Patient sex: M
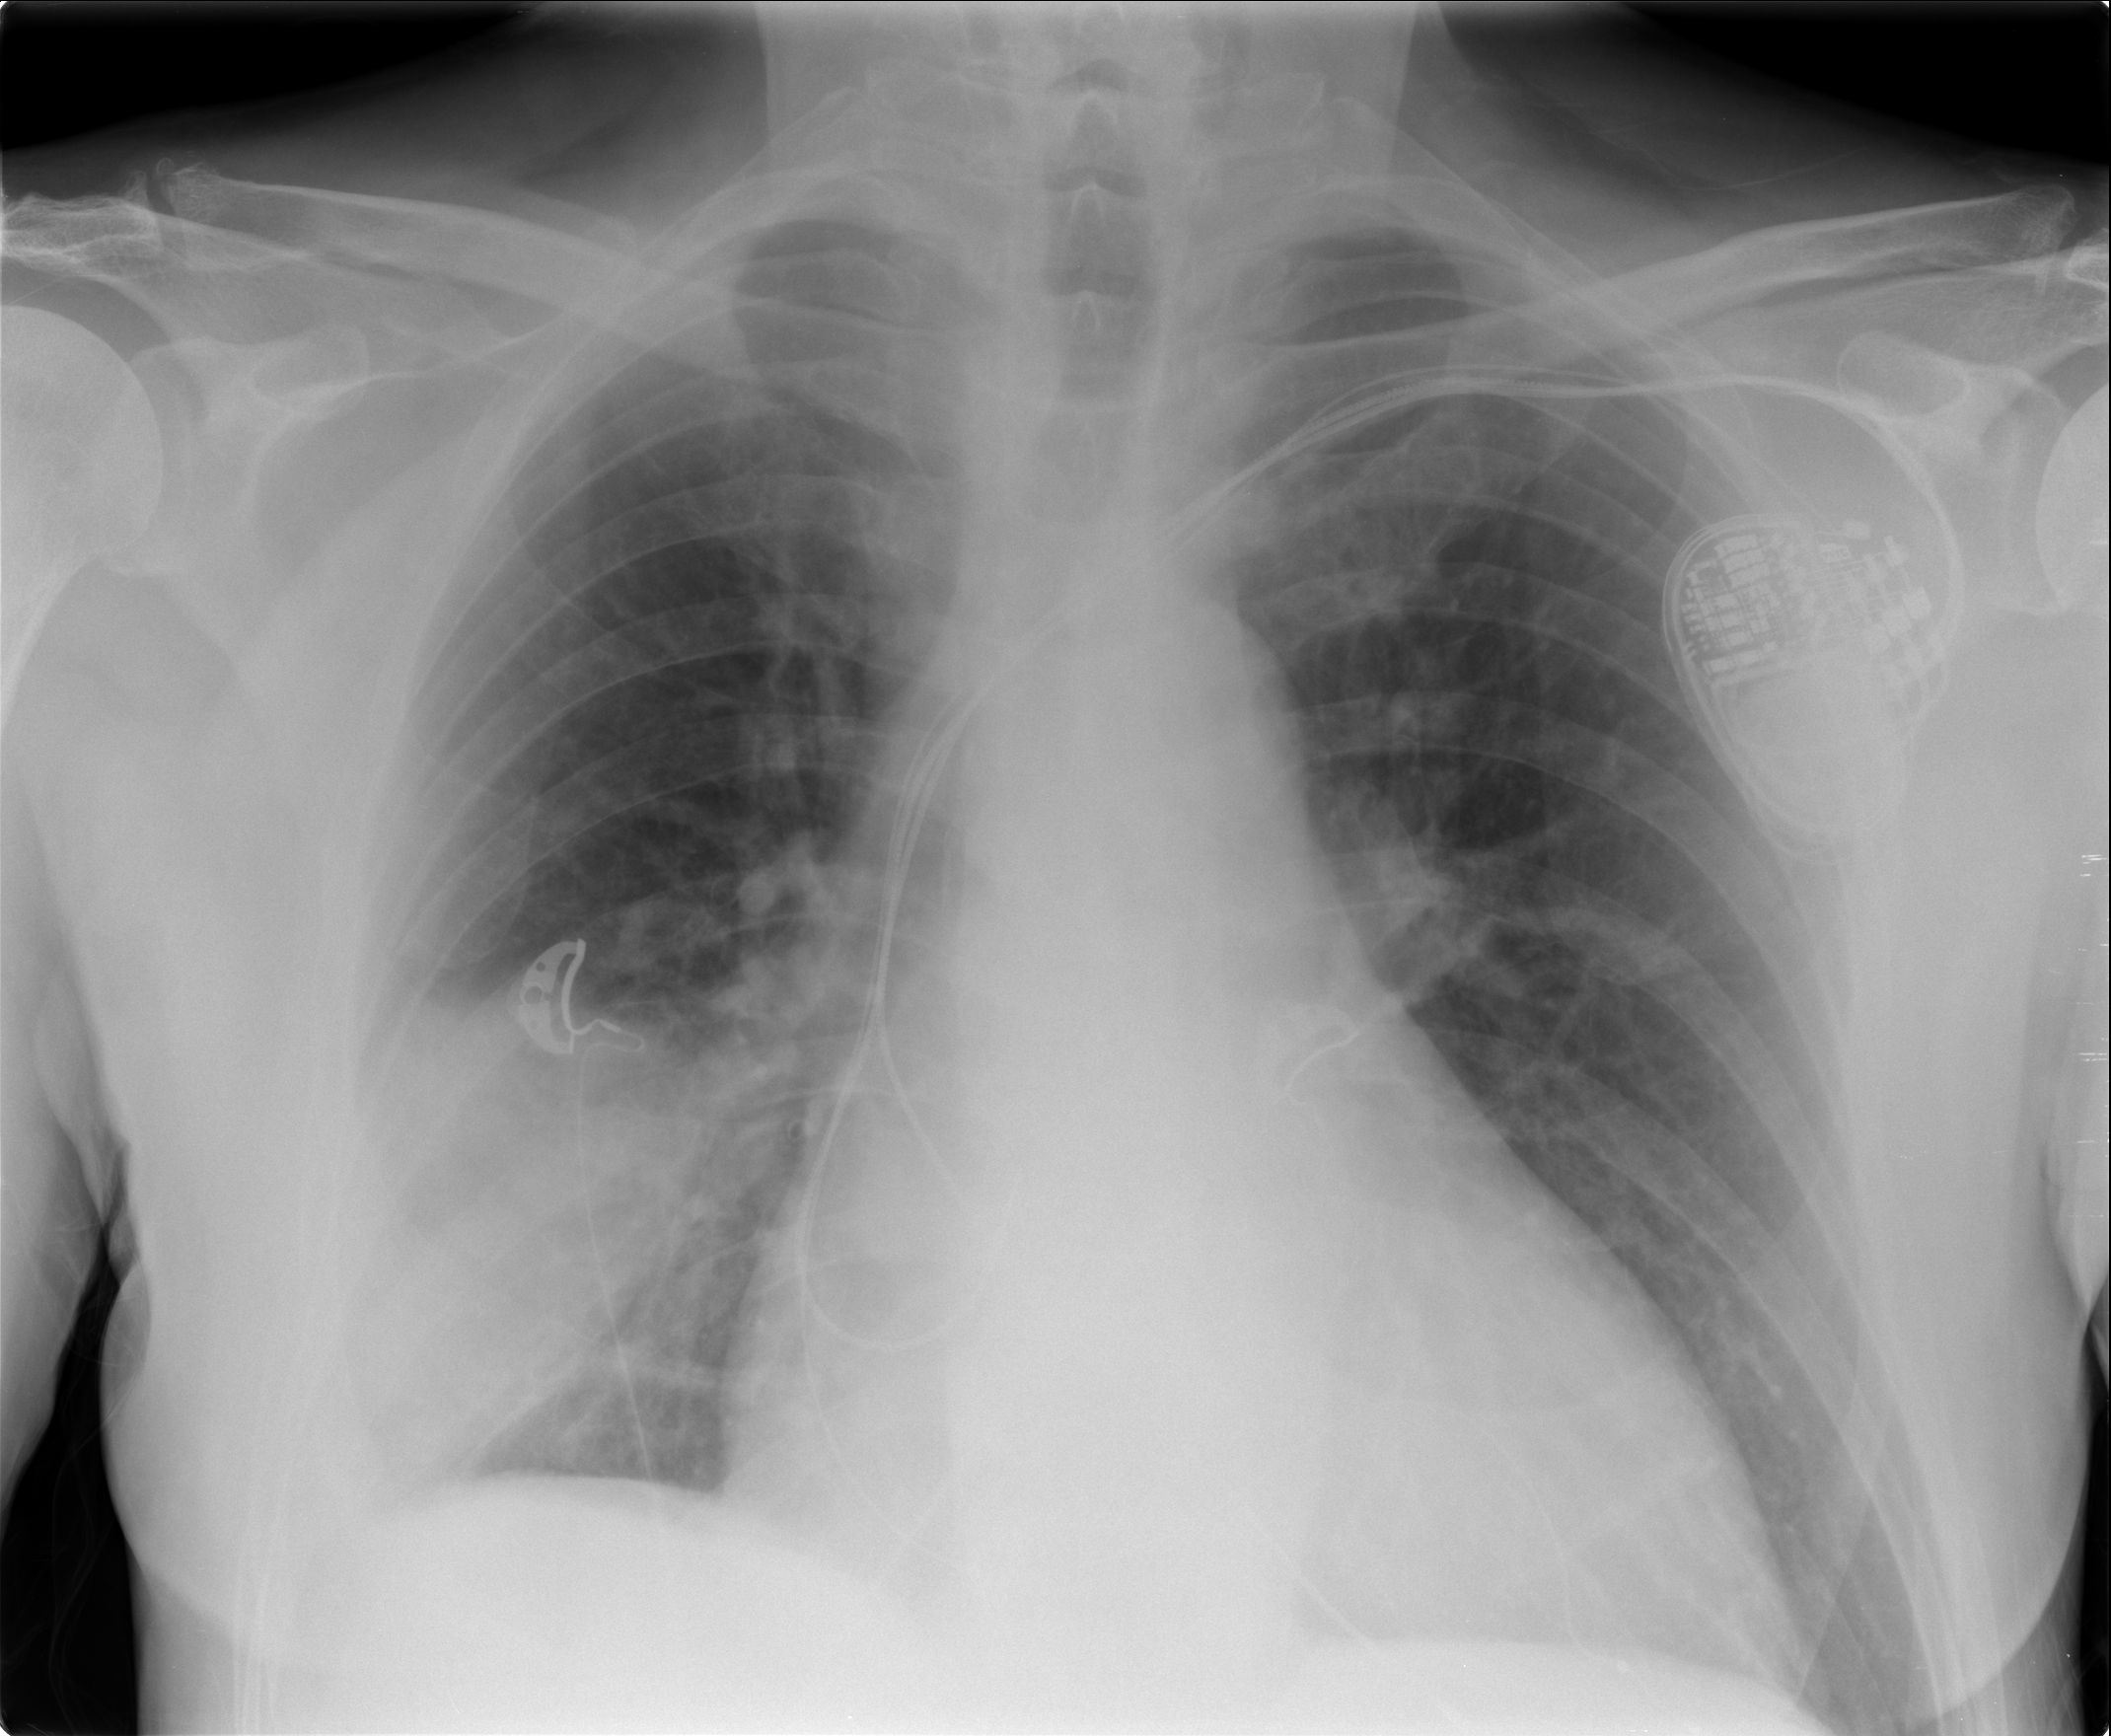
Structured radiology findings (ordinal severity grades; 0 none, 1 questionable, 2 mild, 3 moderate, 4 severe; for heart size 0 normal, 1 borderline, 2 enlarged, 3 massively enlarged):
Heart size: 0
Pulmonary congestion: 0
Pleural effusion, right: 1
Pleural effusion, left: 0
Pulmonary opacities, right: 3
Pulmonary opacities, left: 0
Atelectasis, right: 2
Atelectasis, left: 0